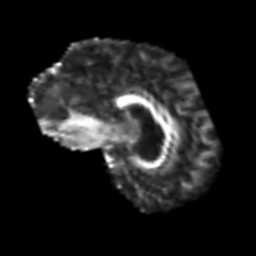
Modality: FA
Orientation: sagittal
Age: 56
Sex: male
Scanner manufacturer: siemens
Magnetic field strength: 3 T
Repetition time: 3.2 s
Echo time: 0.081 s